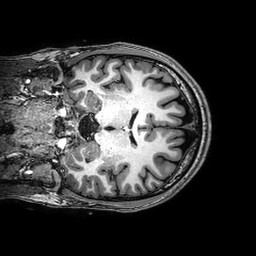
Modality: T1w
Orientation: coronal
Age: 21
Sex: male
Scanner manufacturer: philips
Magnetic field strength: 3 T
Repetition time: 0.008425 s
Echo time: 0.0039 s